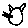
Label: cat